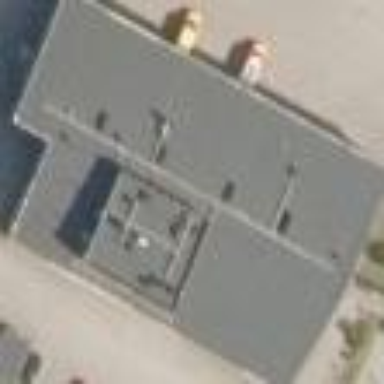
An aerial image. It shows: Commercial building serving as fire station with shelter function.